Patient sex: M
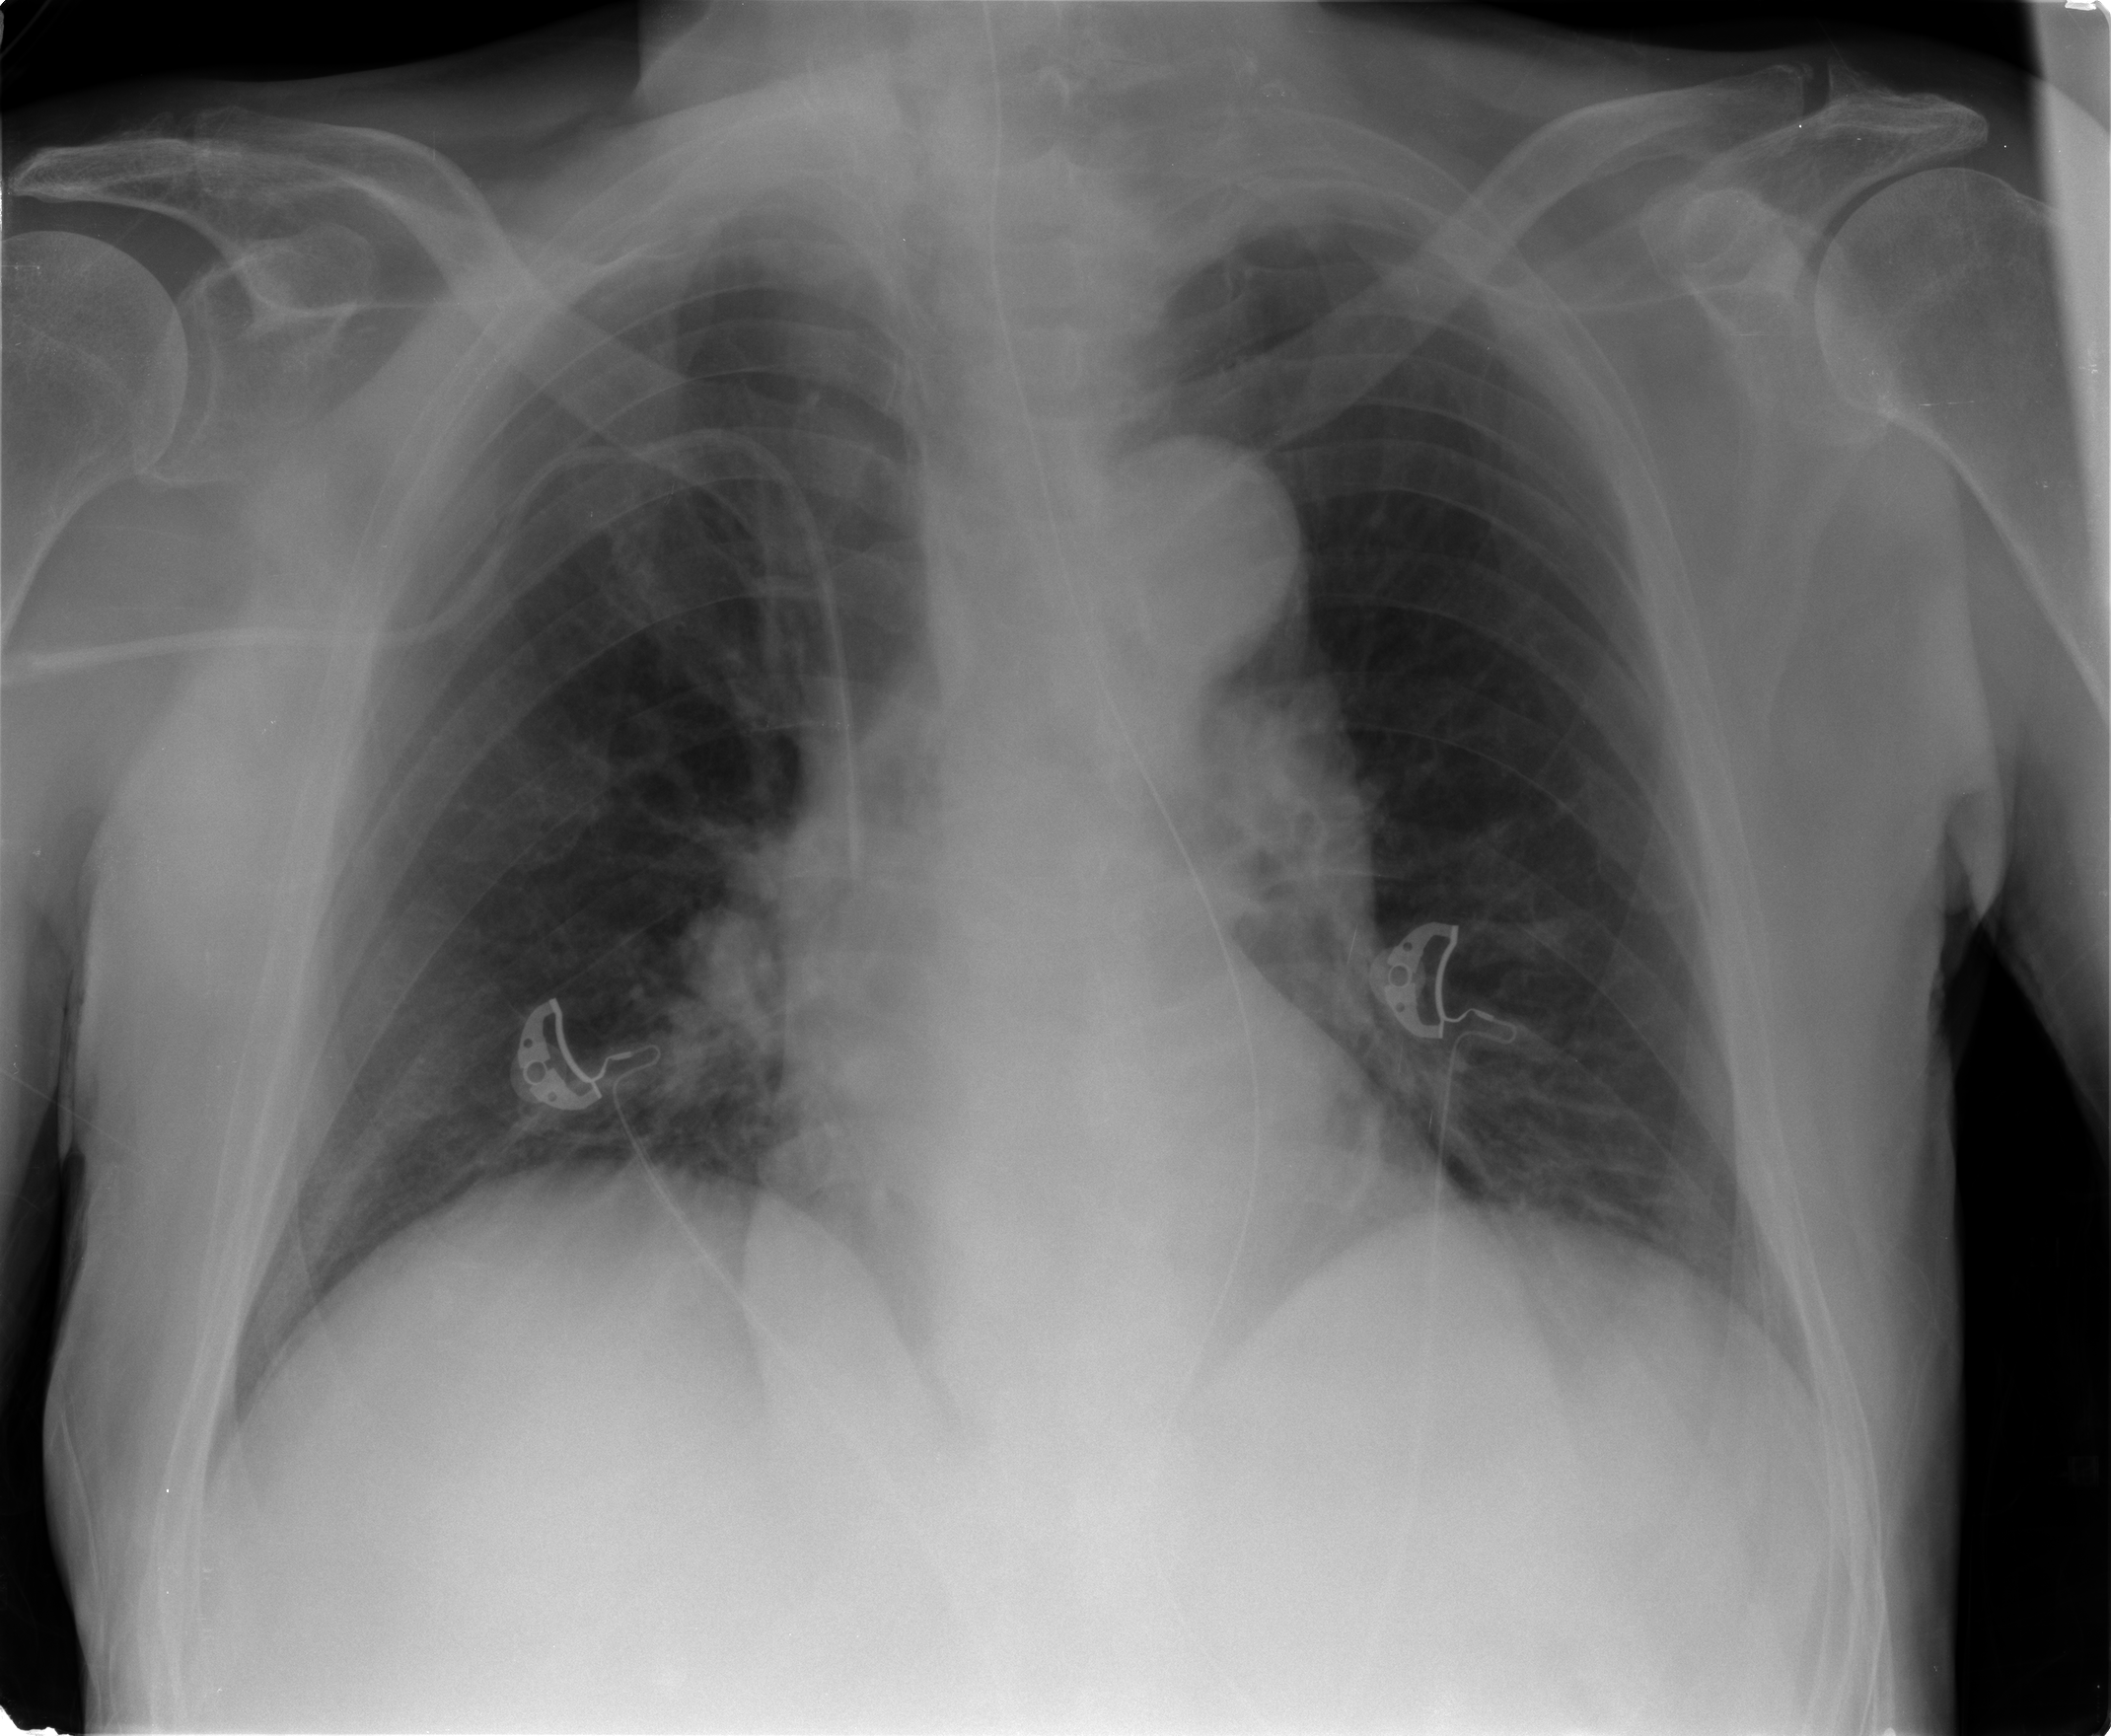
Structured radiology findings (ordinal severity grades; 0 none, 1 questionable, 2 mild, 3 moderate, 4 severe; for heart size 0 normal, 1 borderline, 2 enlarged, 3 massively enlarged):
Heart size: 0
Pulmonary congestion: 1
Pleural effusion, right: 0
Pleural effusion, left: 0
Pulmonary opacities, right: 1
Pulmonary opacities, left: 0
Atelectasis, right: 2
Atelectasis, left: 2